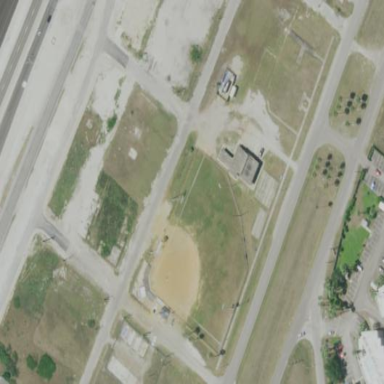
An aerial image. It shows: Baseball pitch for leisure land activities.